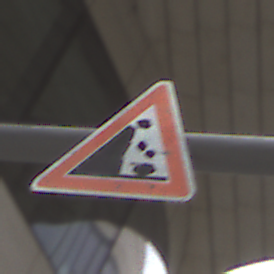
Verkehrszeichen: SteinschlagLinks
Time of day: Midday
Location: Outdoor (Urban)
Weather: Overcast
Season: NotSpecified
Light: Natural